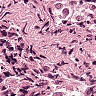
Metastatic tissue present: no